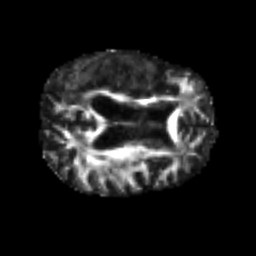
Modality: FA
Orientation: axial
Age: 51
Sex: male
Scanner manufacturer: siemens
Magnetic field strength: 3 T
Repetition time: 4.999 s
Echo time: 0.07946 s